Field crop: maize
Growth stage: 2
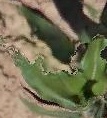
Species: maize